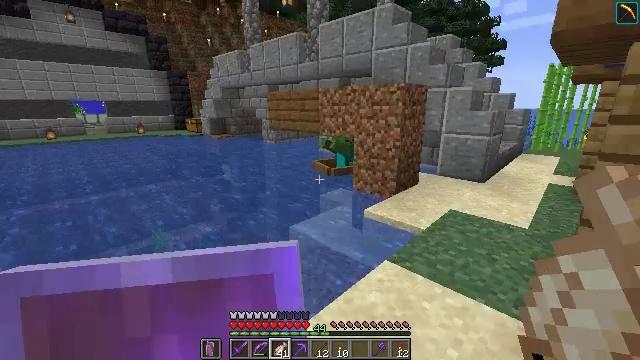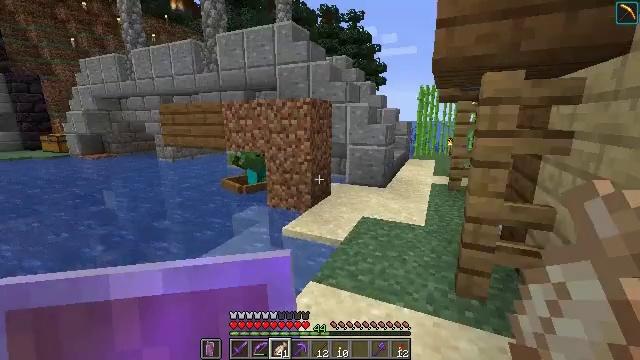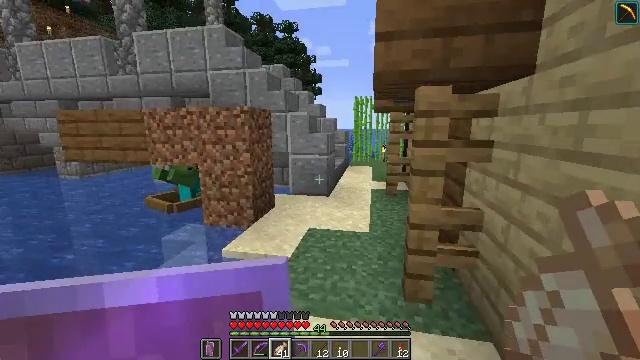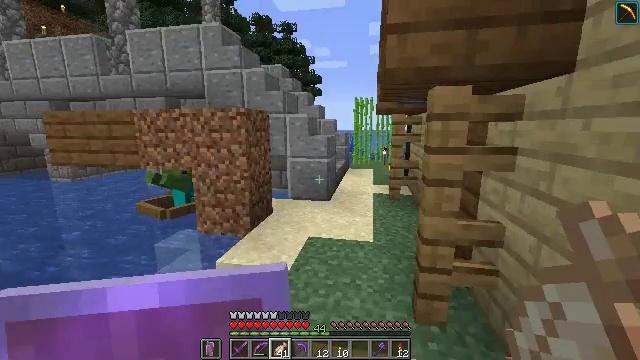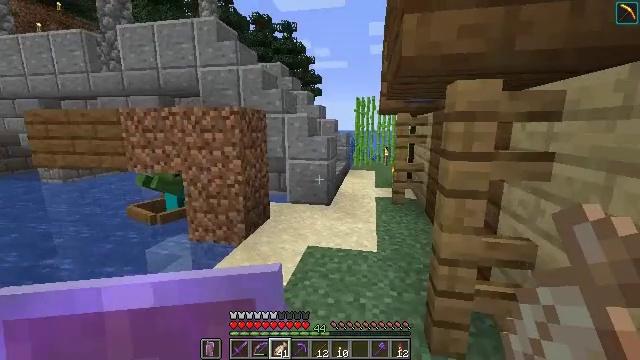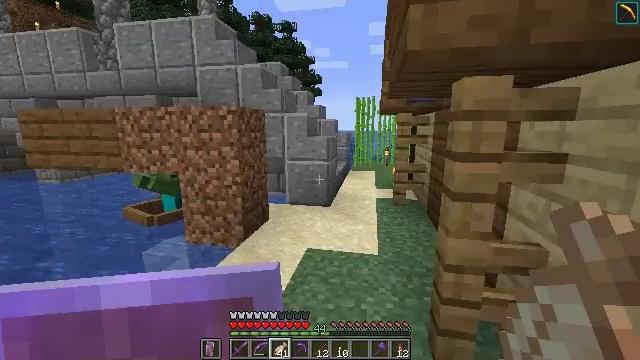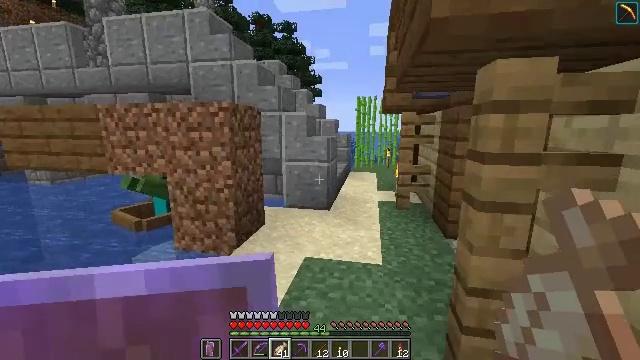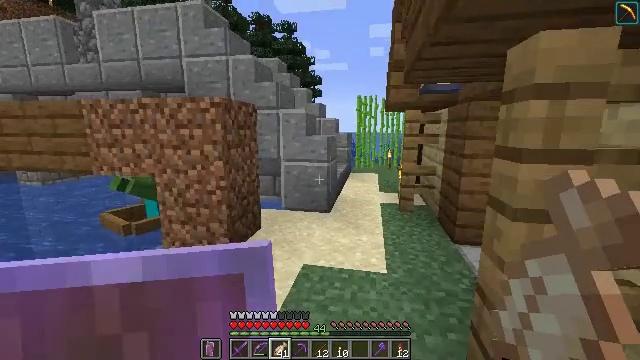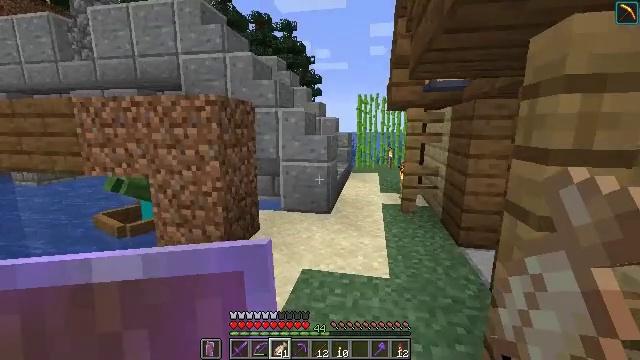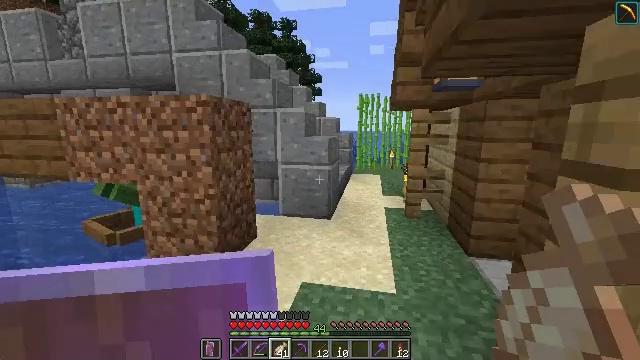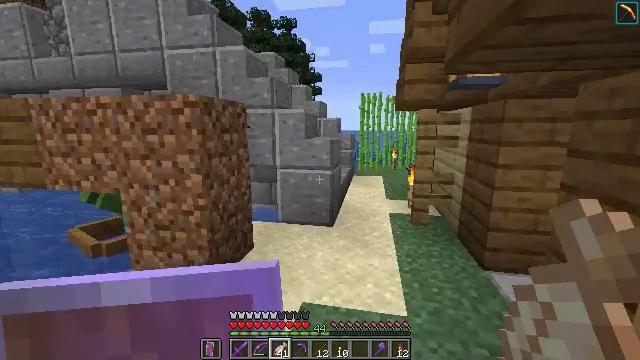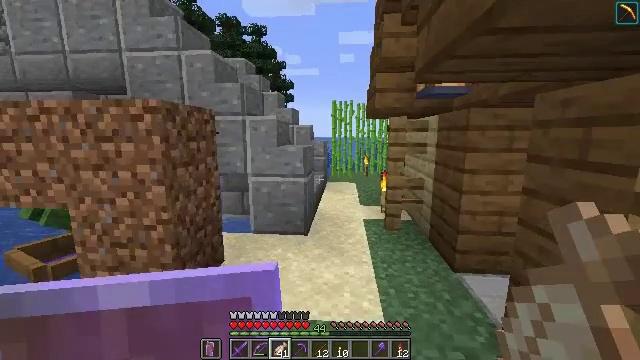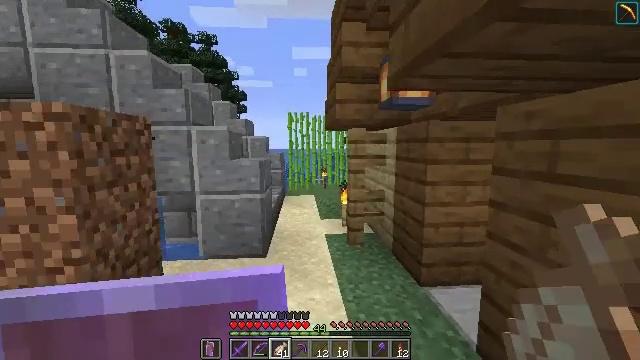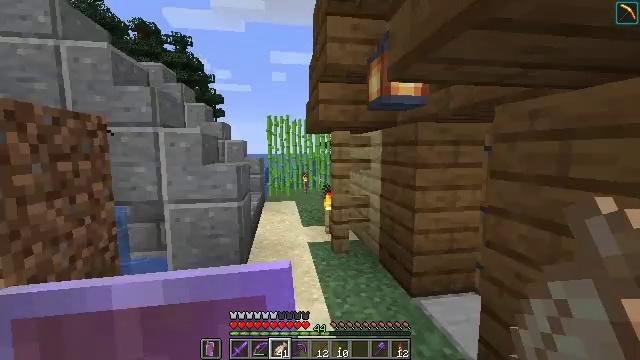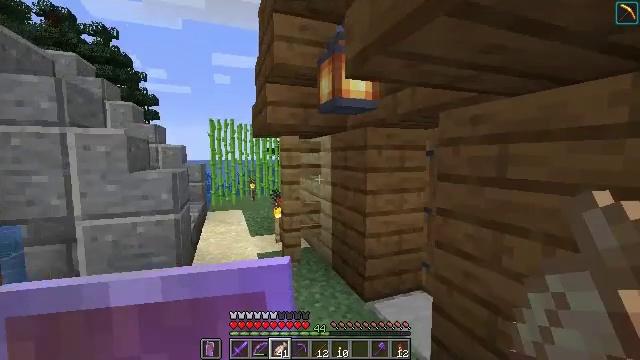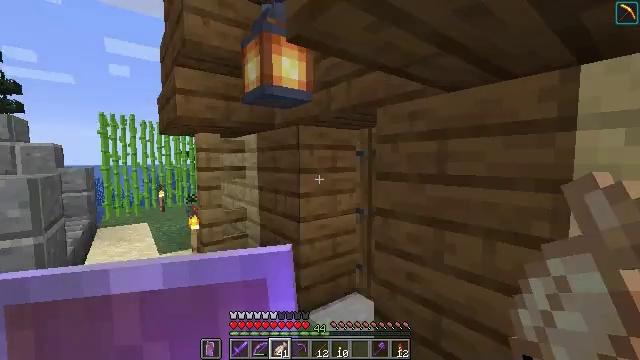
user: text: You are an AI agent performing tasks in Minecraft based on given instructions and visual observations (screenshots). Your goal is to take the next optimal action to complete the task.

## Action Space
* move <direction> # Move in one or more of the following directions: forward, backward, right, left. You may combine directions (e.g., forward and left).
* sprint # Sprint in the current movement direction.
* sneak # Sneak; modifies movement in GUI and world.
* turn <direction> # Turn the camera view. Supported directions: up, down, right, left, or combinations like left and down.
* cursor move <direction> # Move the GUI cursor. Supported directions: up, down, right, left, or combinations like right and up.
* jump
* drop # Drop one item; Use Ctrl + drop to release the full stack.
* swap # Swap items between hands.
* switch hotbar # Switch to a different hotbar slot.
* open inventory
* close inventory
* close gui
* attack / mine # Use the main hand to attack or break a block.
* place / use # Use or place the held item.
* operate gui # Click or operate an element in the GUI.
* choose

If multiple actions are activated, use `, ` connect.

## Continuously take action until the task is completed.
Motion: motion action
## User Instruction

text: Access a crafting table to create a stonecutter.
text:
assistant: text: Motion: move forward, turn right and up
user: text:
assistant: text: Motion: move forward, turn right and up
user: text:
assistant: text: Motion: move forward
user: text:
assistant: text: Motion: move forward
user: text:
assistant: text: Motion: move forward
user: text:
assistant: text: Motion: move forward
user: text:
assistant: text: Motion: move forward
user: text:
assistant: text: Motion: move forward
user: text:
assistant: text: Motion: move forward
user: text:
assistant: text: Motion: move forward
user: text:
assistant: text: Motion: move forward, turn right and up
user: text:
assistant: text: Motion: move forward, turn right and up
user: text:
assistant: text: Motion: move forward, turn right
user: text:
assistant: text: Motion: move forward, turn right and up
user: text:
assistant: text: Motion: move forward, turn right
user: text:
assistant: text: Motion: move forward, turn right
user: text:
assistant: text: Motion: move forward, turn right
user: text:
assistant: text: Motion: move forward
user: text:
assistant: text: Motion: move forward
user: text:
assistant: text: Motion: move forward
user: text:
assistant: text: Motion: move forward
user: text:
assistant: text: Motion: move forward
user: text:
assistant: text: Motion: move forward
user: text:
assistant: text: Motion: move forward
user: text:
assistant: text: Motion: move forward
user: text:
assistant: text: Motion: move forward
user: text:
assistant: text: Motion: move forward
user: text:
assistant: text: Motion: move forward
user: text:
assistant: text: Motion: move forward
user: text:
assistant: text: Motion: move forward, turn right